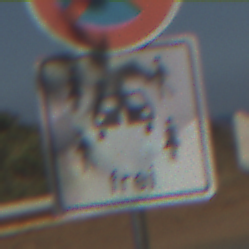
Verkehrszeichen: CarsharingfahrzeugeFrei
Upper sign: AbsolutesHalteverbot
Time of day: MorningAfternoon
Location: Outdoor (Nature)
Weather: Clear
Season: NotSpecified
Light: Natural